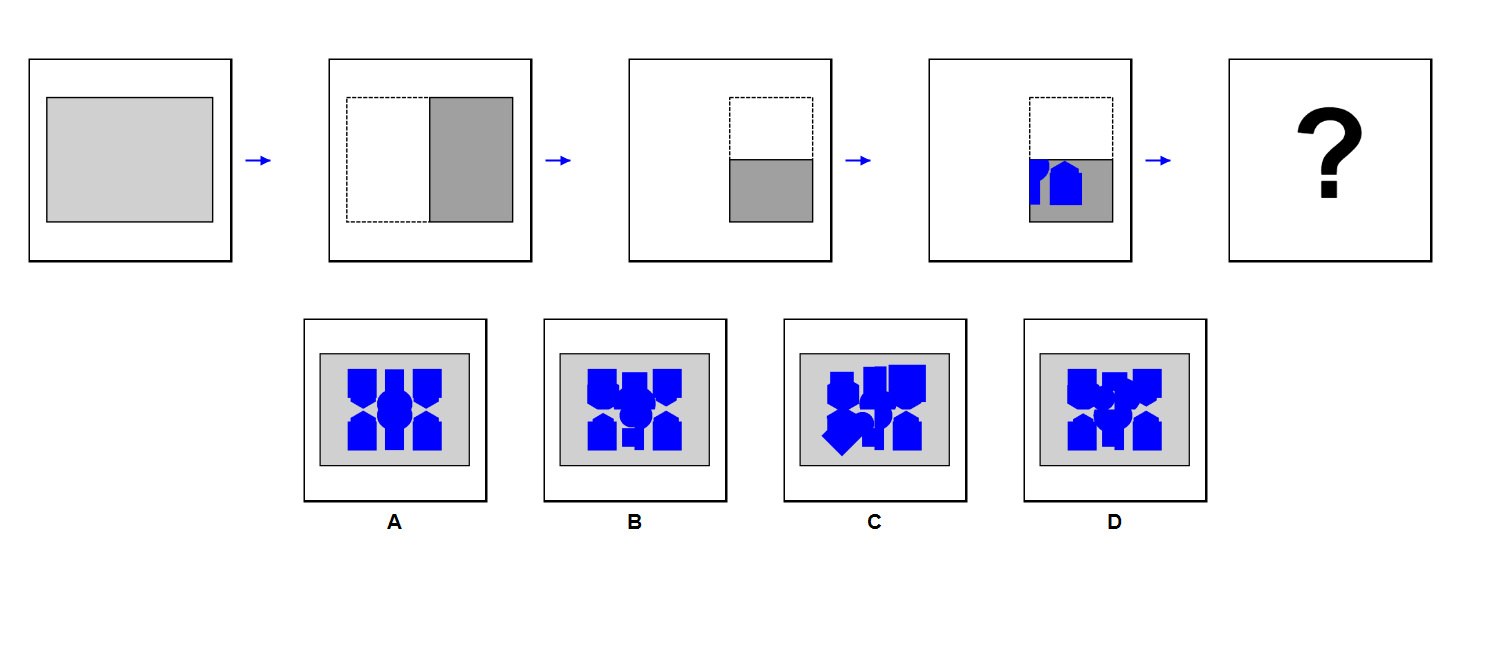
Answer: A